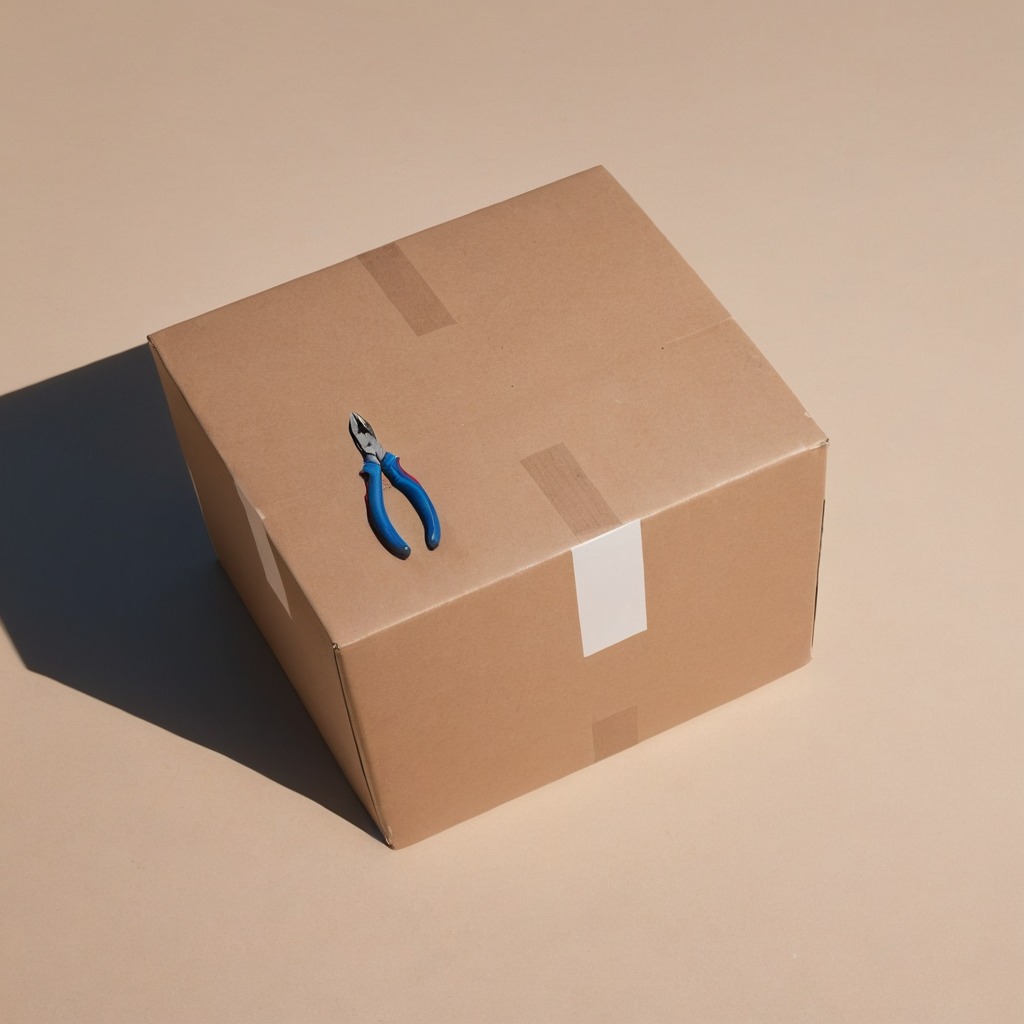
A plier lying on a cardboard box surface in an outdoor workshop during daytime bright natural light soft shadows slightly creased but